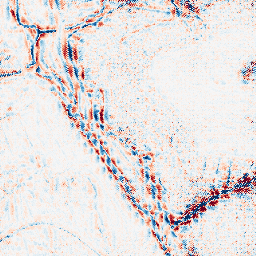
Category: wavelet
Decomposition family: wavelet_dwt
Decomposition parameters: wavelet: sym4
level: 3
Upsampling method: regularized
Upsampling parameters: scale: 4
lambda_reg: 0.1
Upsampling scale: 4